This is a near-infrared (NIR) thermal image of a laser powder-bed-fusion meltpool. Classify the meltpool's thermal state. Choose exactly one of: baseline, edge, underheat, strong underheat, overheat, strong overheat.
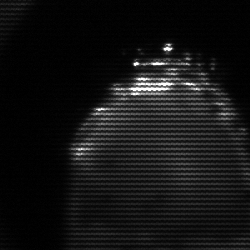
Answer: edge